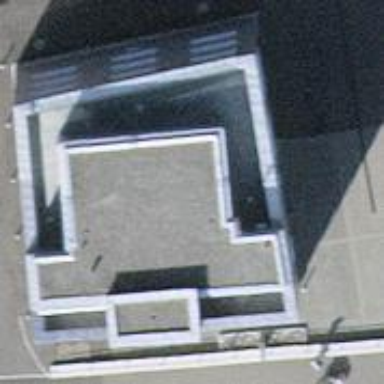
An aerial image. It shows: Building.